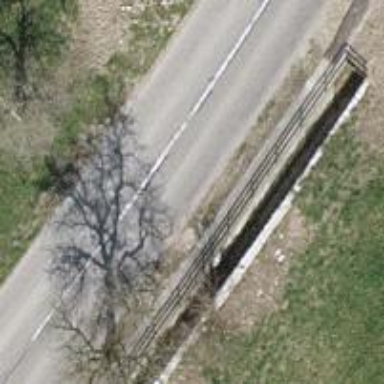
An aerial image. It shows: Tertiary road.